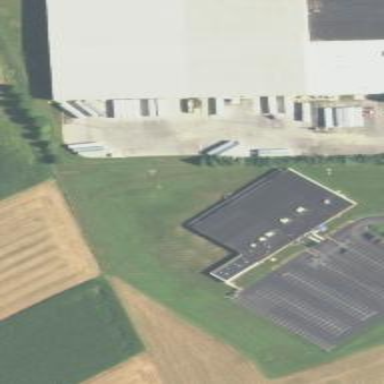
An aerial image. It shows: Building that houses bowling alley.